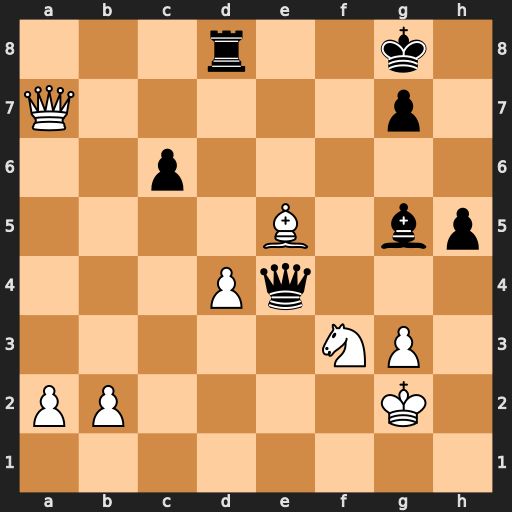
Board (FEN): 3r2k1/Q5p1/2p5/4B1bp/3Pq3/5NP1/PP4K1/8
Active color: w
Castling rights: -
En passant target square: -
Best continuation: Qxg7#